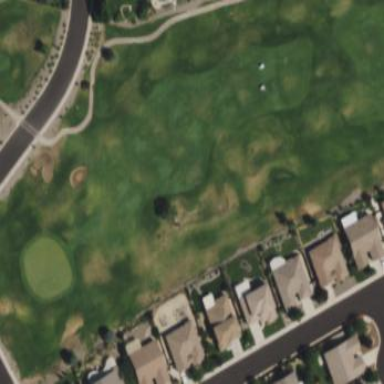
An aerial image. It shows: Sand bunker on golf course.